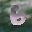
Label: 6